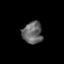
Tissue: skin
Cell type: Epithelial cells
Senescence score: 0.2509
Nuclear area (px): 432
Mean DAPI intensity: 102.125